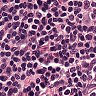
Metastatic tissue present: no